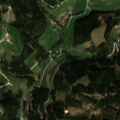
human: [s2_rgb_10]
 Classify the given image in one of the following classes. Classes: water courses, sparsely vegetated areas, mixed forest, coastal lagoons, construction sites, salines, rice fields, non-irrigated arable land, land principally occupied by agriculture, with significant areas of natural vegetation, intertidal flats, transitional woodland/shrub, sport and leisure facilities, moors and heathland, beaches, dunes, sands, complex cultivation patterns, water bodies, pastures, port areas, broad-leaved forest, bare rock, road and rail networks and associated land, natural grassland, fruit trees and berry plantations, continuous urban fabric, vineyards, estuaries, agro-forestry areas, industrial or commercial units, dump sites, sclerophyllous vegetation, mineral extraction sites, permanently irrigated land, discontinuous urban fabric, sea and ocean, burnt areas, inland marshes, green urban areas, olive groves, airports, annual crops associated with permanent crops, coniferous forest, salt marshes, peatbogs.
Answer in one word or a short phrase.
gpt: land principally occupied by agriculture, with significant areas of natural vegetation, coniferous forest, mixed forest